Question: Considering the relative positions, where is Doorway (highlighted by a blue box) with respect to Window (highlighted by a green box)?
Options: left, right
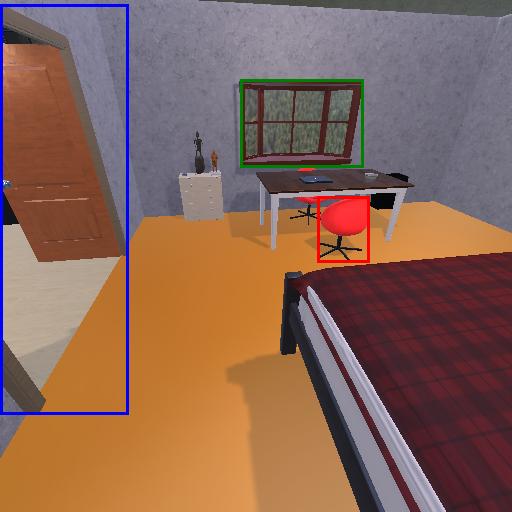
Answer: left